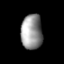
Tissue: lung
Cell type: T cells
Senescence score: 0.6464
Nuclear area (px): 735
Mean DAPI intensity: 147.781